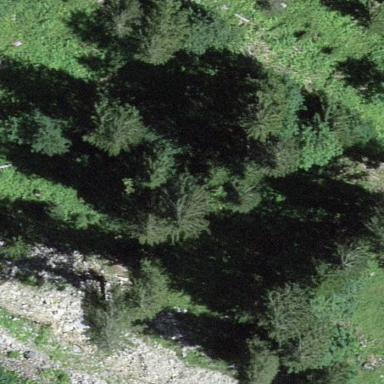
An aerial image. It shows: Forest area.